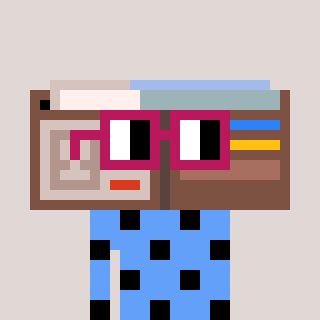
a pixel art character with square dark red glasses, a wallet-shaped head and a blue-colored body on a warm background